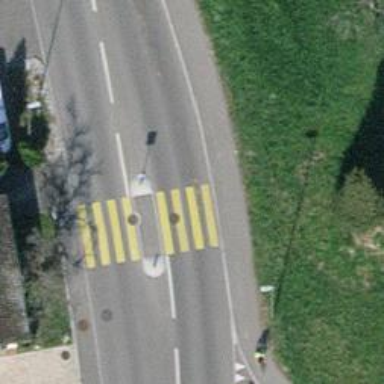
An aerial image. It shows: Traffic calming island.